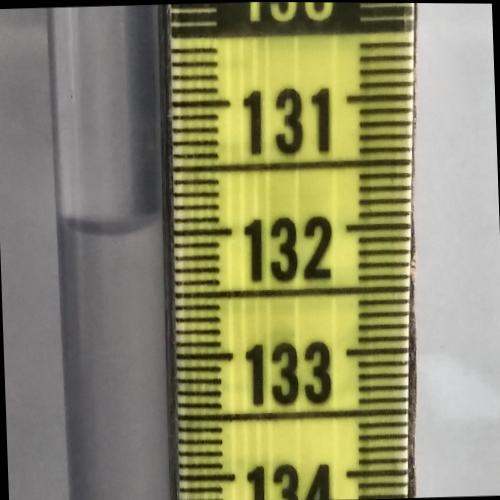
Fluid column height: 131.9 cm